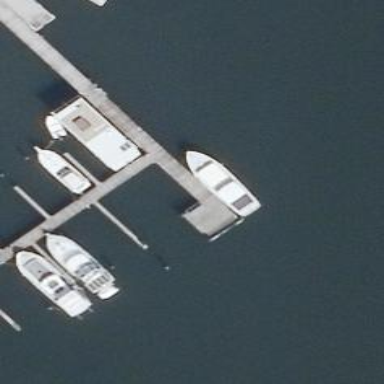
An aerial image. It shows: Man-made pier.